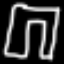
Label: pants